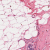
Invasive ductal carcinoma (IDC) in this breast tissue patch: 0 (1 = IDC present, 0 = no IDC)